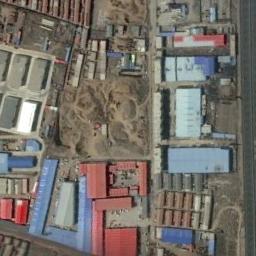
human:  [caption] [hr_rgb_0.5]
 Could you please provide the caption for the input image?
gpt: There are many houses of different shapes and sizes in the industrial zone .

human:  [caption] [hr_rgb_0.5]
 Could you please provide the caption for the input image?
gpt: The industrial area has some workshops of different colors and sizes and a clearing .

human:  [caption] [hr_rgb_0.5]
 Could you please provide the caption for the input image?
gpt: Plants and roads in an industrial area .

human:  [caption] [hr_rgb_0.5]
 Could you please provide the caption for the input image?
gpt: One building in the industrial area has a red roof .

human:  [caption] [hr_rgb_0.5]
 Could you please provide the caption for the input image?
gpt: There are some blue buildings and red buildings on the industrial area .